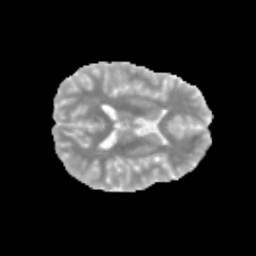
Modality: MD
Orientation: axial
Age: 13
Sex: female
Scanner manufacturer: siemens
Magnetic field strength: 3 T
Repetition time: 3.8 s
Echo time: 0.07 s